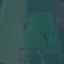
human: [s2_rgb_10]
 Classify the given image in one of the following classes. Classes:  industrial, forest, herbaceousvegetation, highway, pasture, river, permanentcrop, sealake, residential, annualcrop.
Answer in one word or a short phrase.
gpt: Pasture